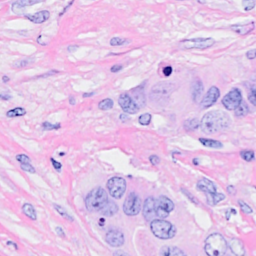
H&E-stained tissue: Breast